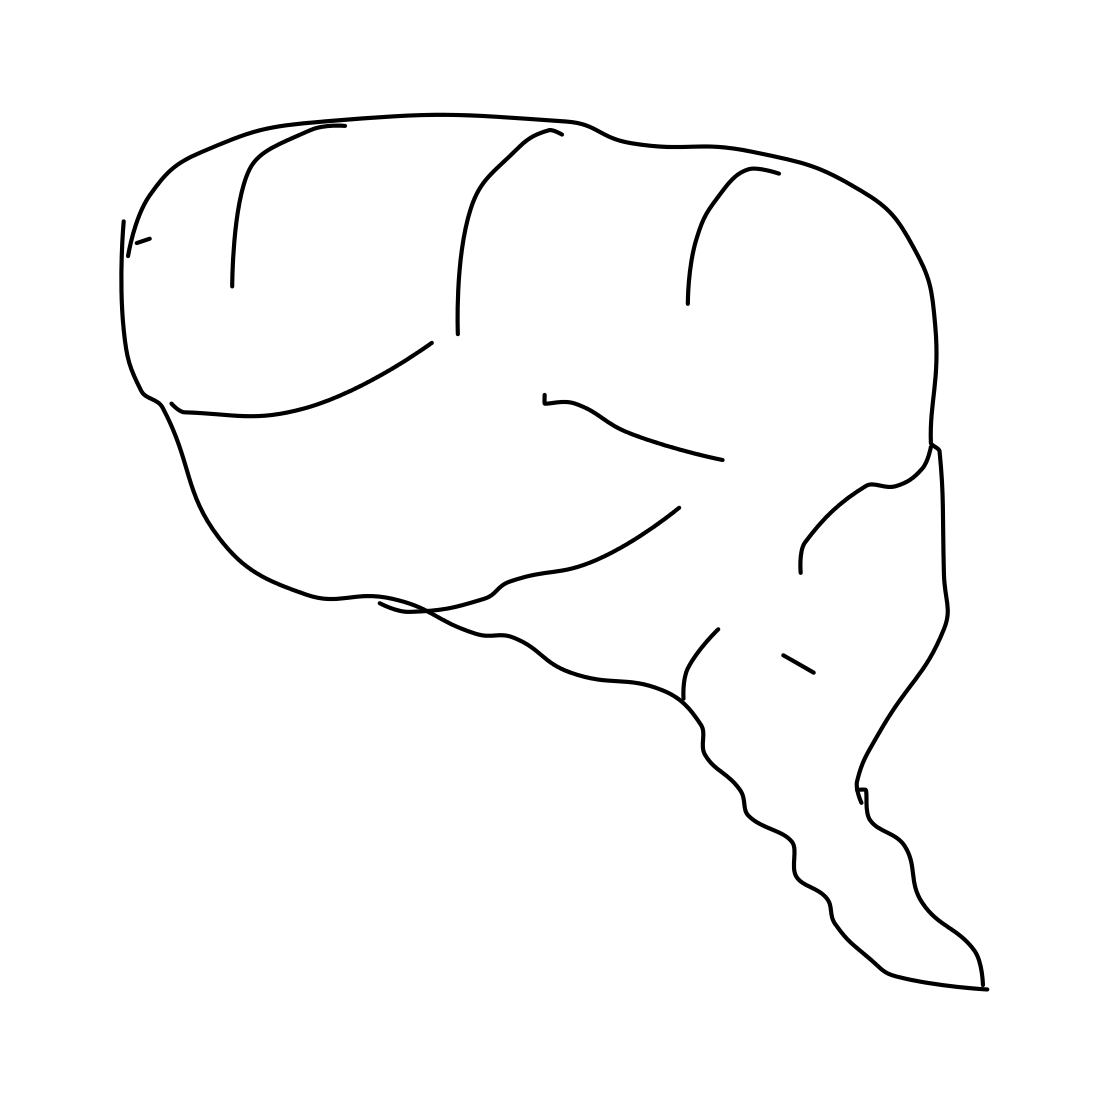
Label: brain